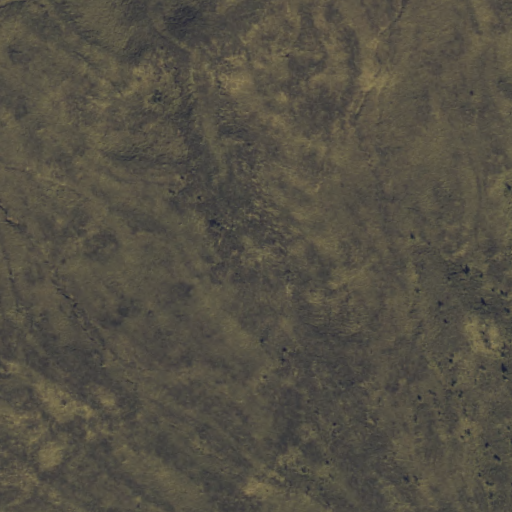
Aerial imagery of mountain in Hawaii named Pu‘u‘okihe containing only unknown